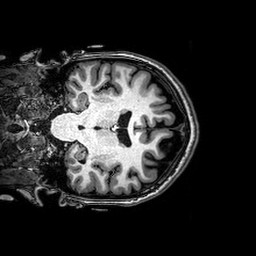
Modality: T1w
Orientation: coronal
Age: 20
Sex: female